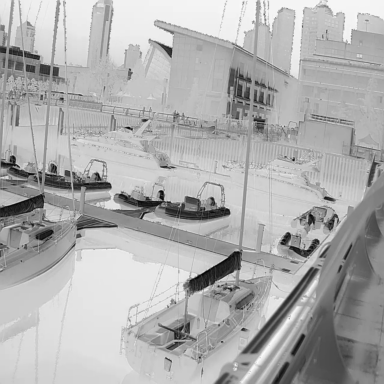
There are nine objects shown in the infrared image, including seven canoes, and two sailboats.